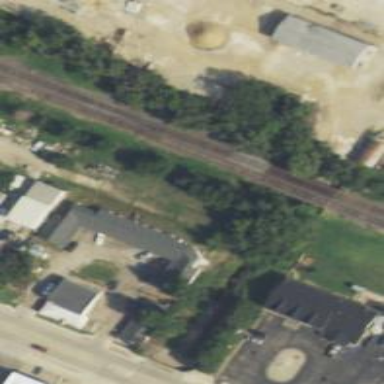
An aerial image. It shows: Railway siding for service.